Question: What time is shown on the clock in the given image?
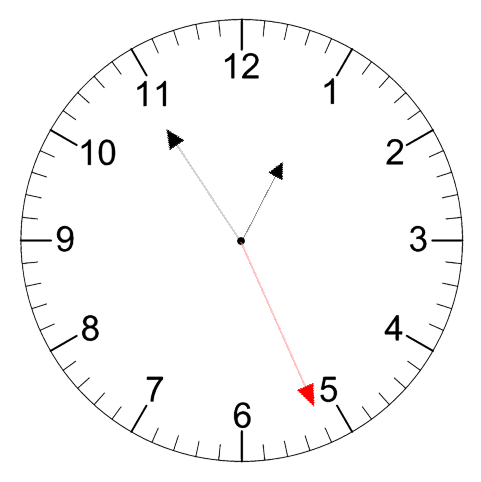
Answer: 12:54:26